Interaction volume radius: 10 \u00c5
Interaction volume height: 15 \u00c5
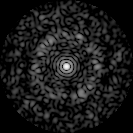
Disorder parameter: 0.8446